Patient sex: M
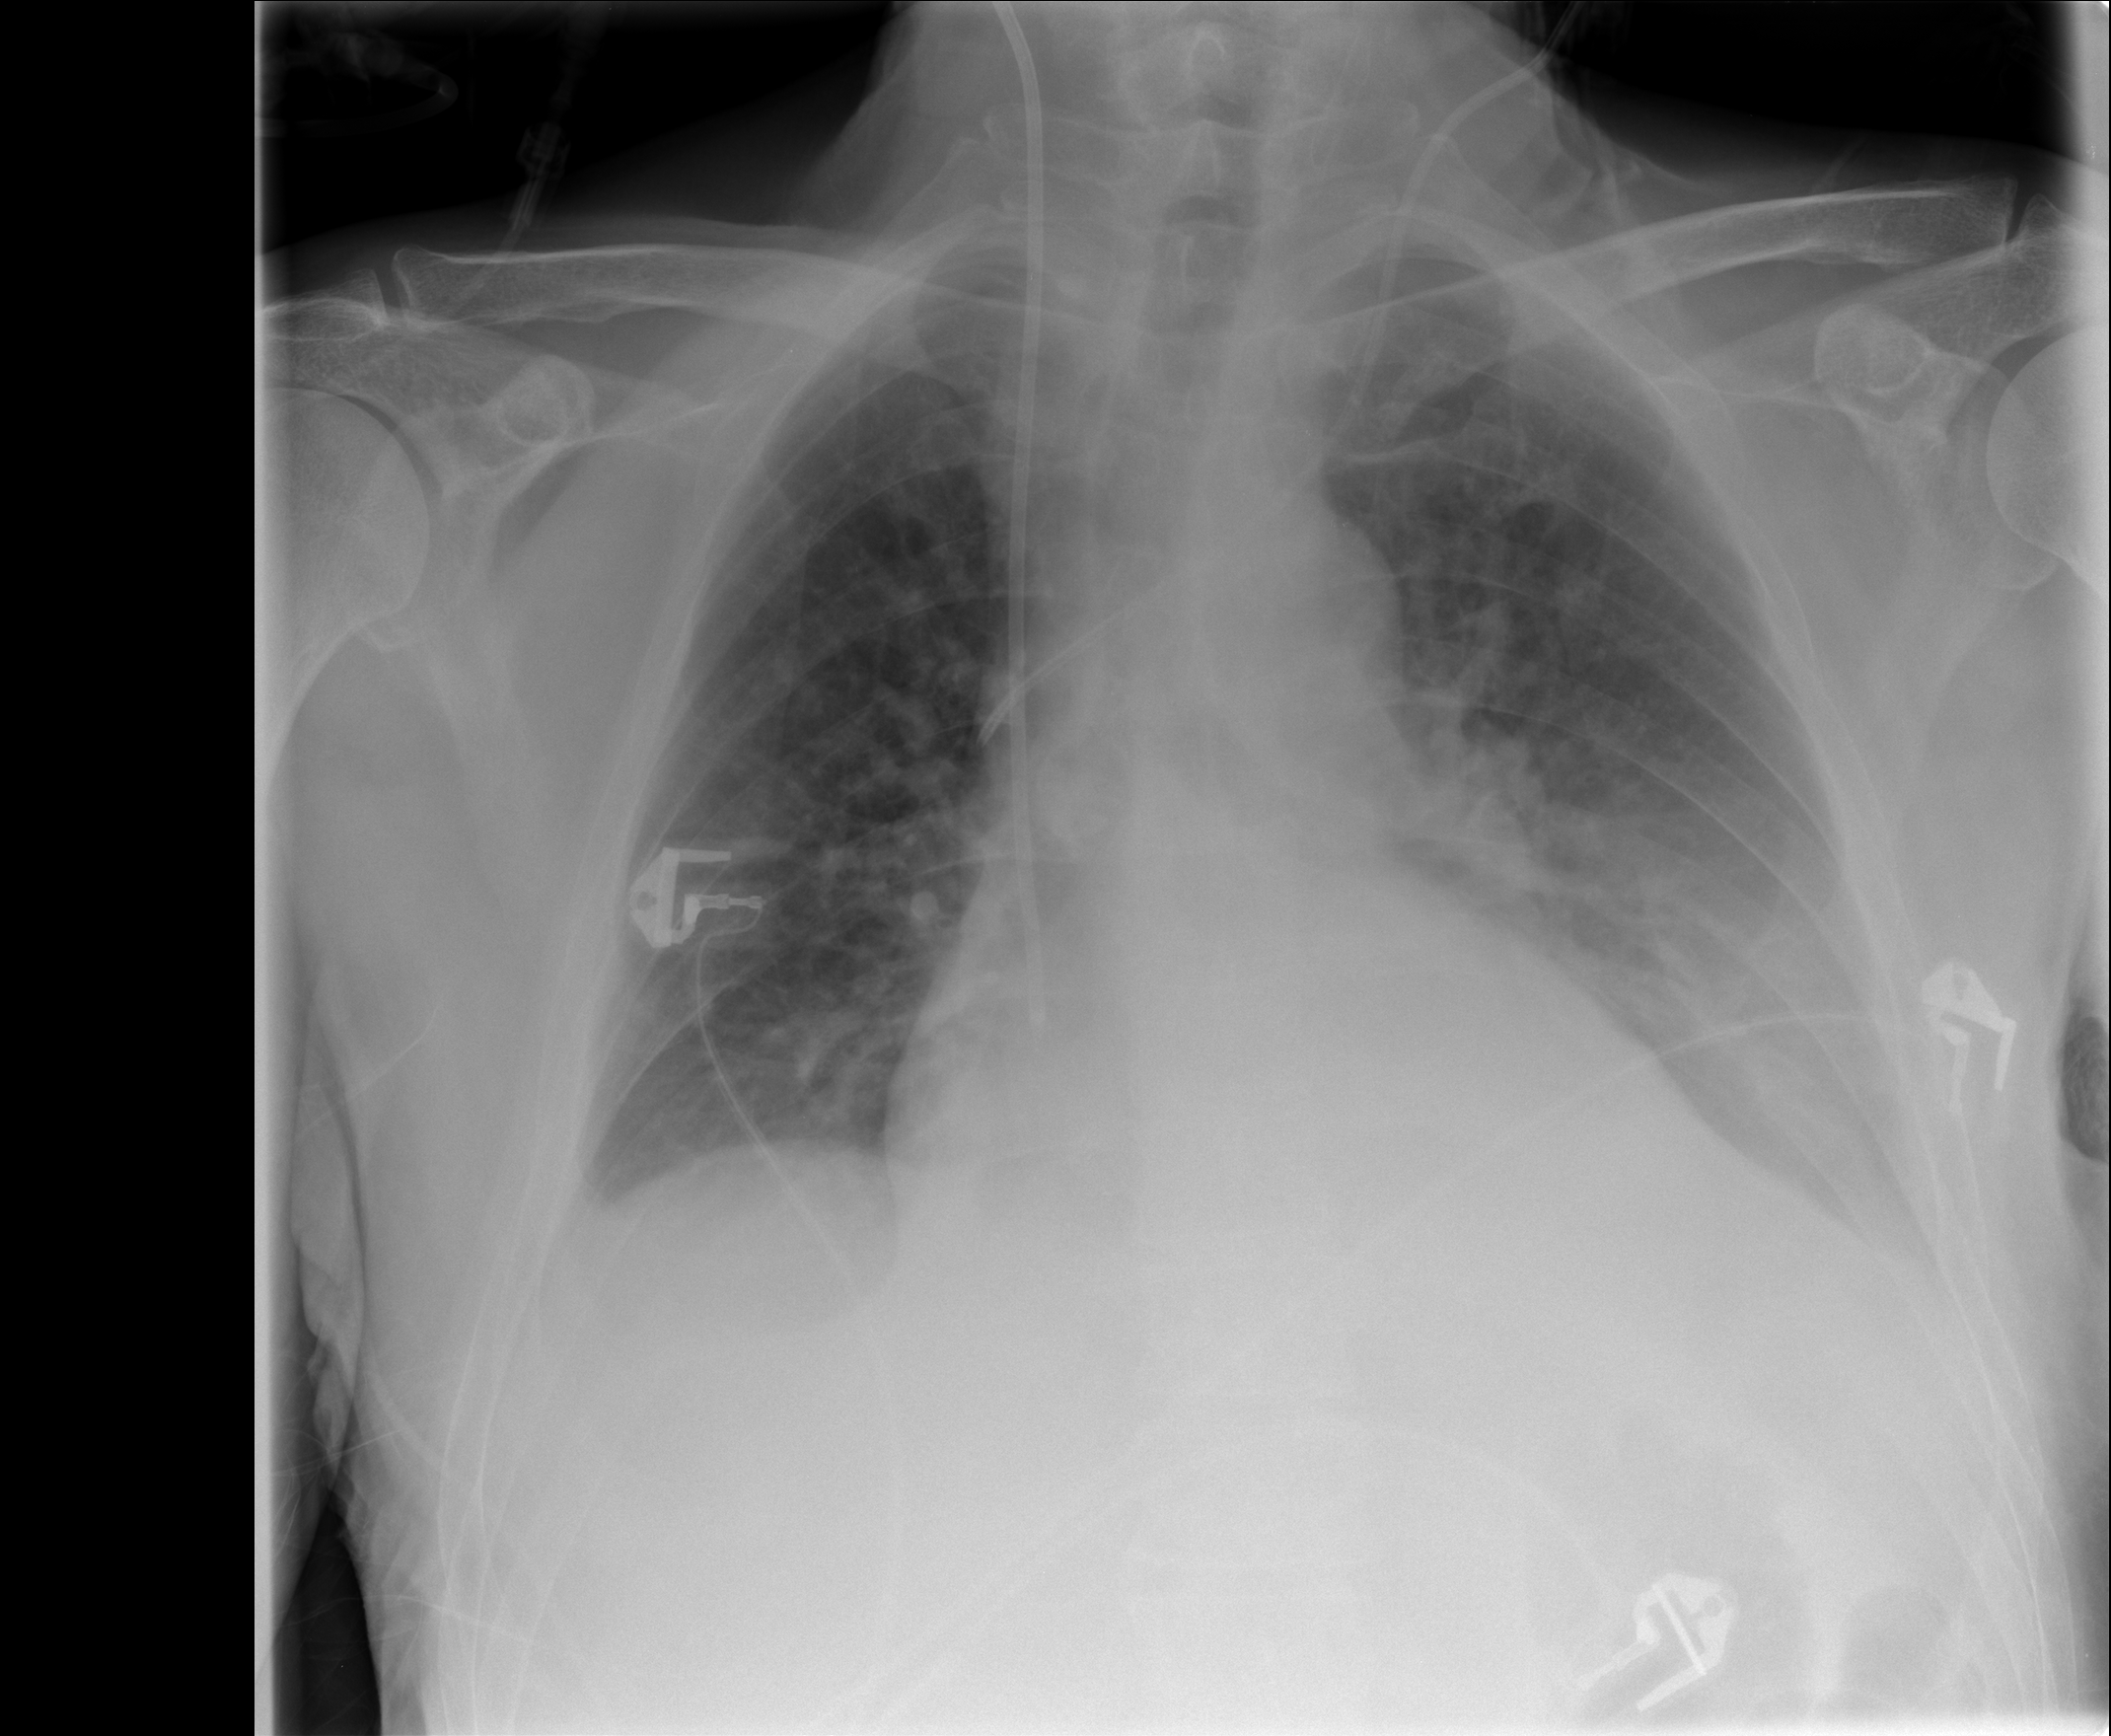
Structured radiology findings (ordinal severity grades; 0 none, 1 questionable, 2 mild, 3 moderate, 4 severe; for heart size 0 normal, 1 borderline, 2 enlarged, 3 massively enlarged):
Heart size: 2
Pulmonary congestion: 2
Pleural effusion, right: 2
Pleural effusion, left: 2
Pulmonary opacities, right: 0
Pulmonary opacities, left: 0
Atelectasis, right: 2
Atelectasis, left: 2